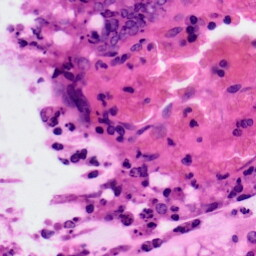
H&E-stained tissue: Colon